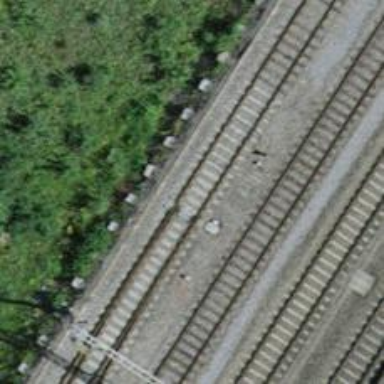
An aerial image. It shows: Railway switch.